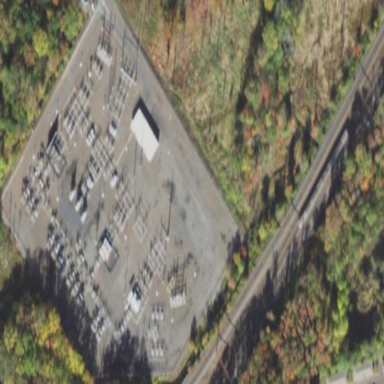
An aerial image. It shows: Substation surrounded by fence.